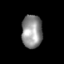
Tissue: skin
Cell type: Epithelial cells
Senescence score: 0.2856
Nuclear area (px): 666
Mean DAPI intensity: 144.278